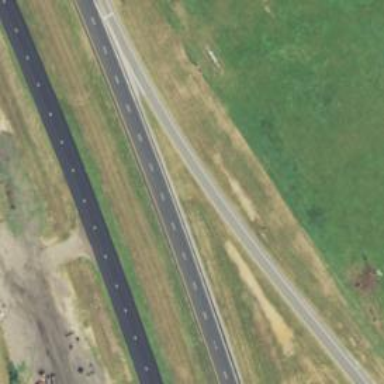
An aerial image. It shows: Trunk link road with asphalt surface.